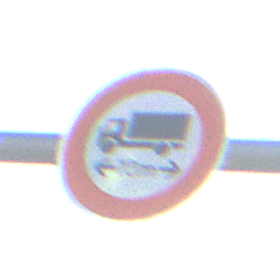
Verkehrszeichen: TatsaechlicheLaenge
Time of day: SunriseSunset
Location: Outdoor (Urban)
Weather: Clear
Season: NotSpecified
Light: Natural